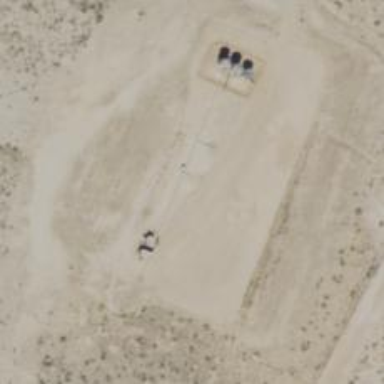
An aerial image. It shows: Petroleum well that is man-made.